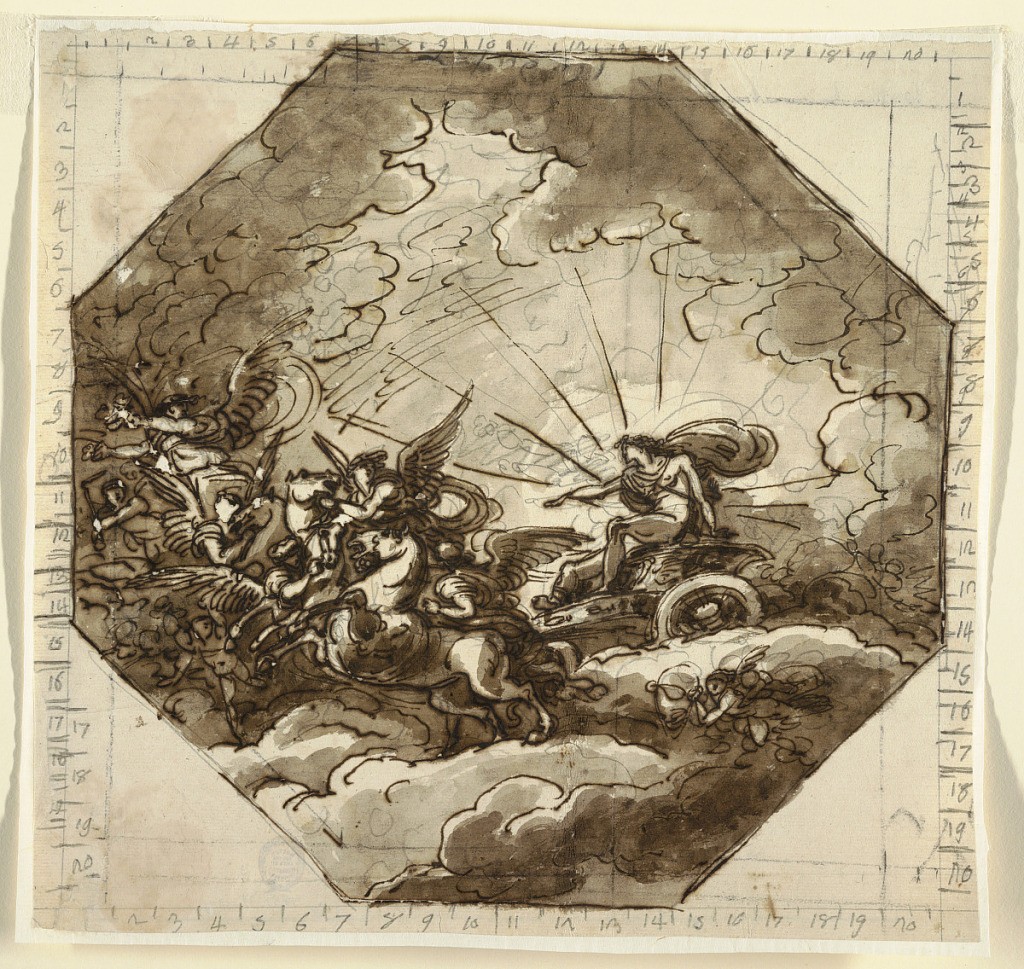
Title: Apollo in his Chariot with Aurora, Sala Ottogonale, Palazzo Milzetti, Faenza
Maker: Felice Giani, Italian, 1758–1823
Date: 1804–05
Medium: Pen and brown ink, brown wash, black chalk on laid paper Support: white laid paper laid down
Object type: Drawing
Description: Pageant moving toward left; inscribed in graphite square, sides divided into 20 parts.
Scale: verso.